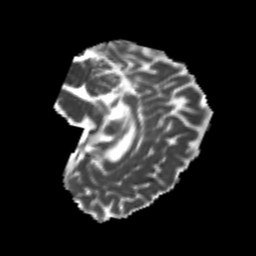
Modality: MD
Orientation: sagittal
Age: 21
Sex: female
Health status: healthy
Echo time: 0.074 s